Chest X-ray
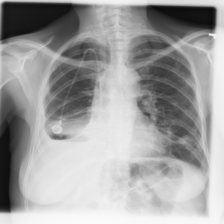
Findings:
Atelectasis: positive
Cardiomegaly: negative
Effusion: negative
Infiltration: negative
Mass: positive
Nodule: positive
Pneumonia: negative
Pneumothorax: negative
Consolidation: negative
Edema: negative
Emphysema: negative
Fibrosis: negative
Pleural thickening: negative
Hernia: negative